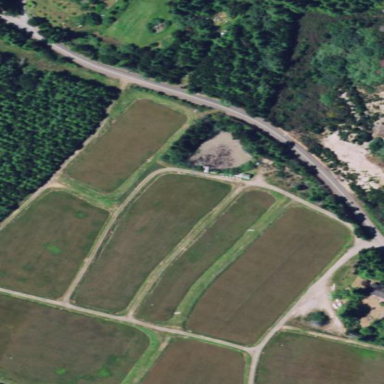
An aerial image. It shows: Farmland with cranberries as the crop.